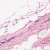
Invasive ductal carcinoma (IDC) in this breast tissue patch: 0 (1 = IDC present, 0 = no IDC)